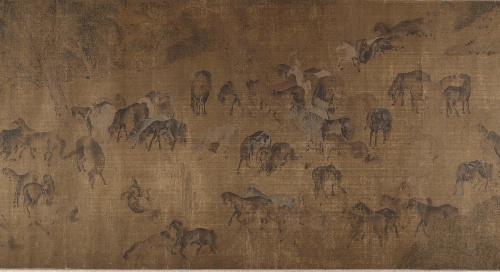
Artist: Unidentified artist
Object type: Handscroll
Classification: Paintings
Medium: Handscroll; ink and color on silk
Culture: China
Period: Ming dynasty (1368–1644)
Dimensions: 16 3/8 x 74 1/4 in. (41.6 x 188.6 cm)
Department: Asian Art
Credit line: Anonymous Gift, 1947
Accession year: 1947
Repository: Metropolitan Museum of Art, New York, NY
Tags: Horses